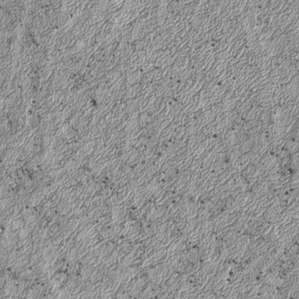
Label: frost